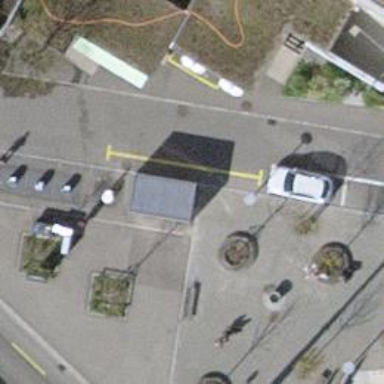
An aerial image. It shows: Toilets.